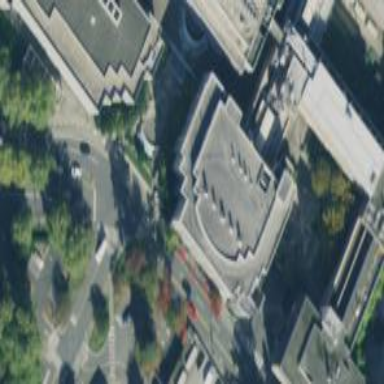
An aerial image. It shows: Building with dark gray roof.